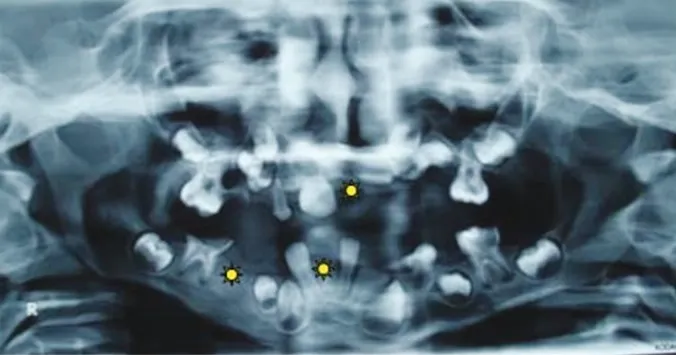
Orthopantomograph showing hypodontia.
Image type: radiology (x_ray)